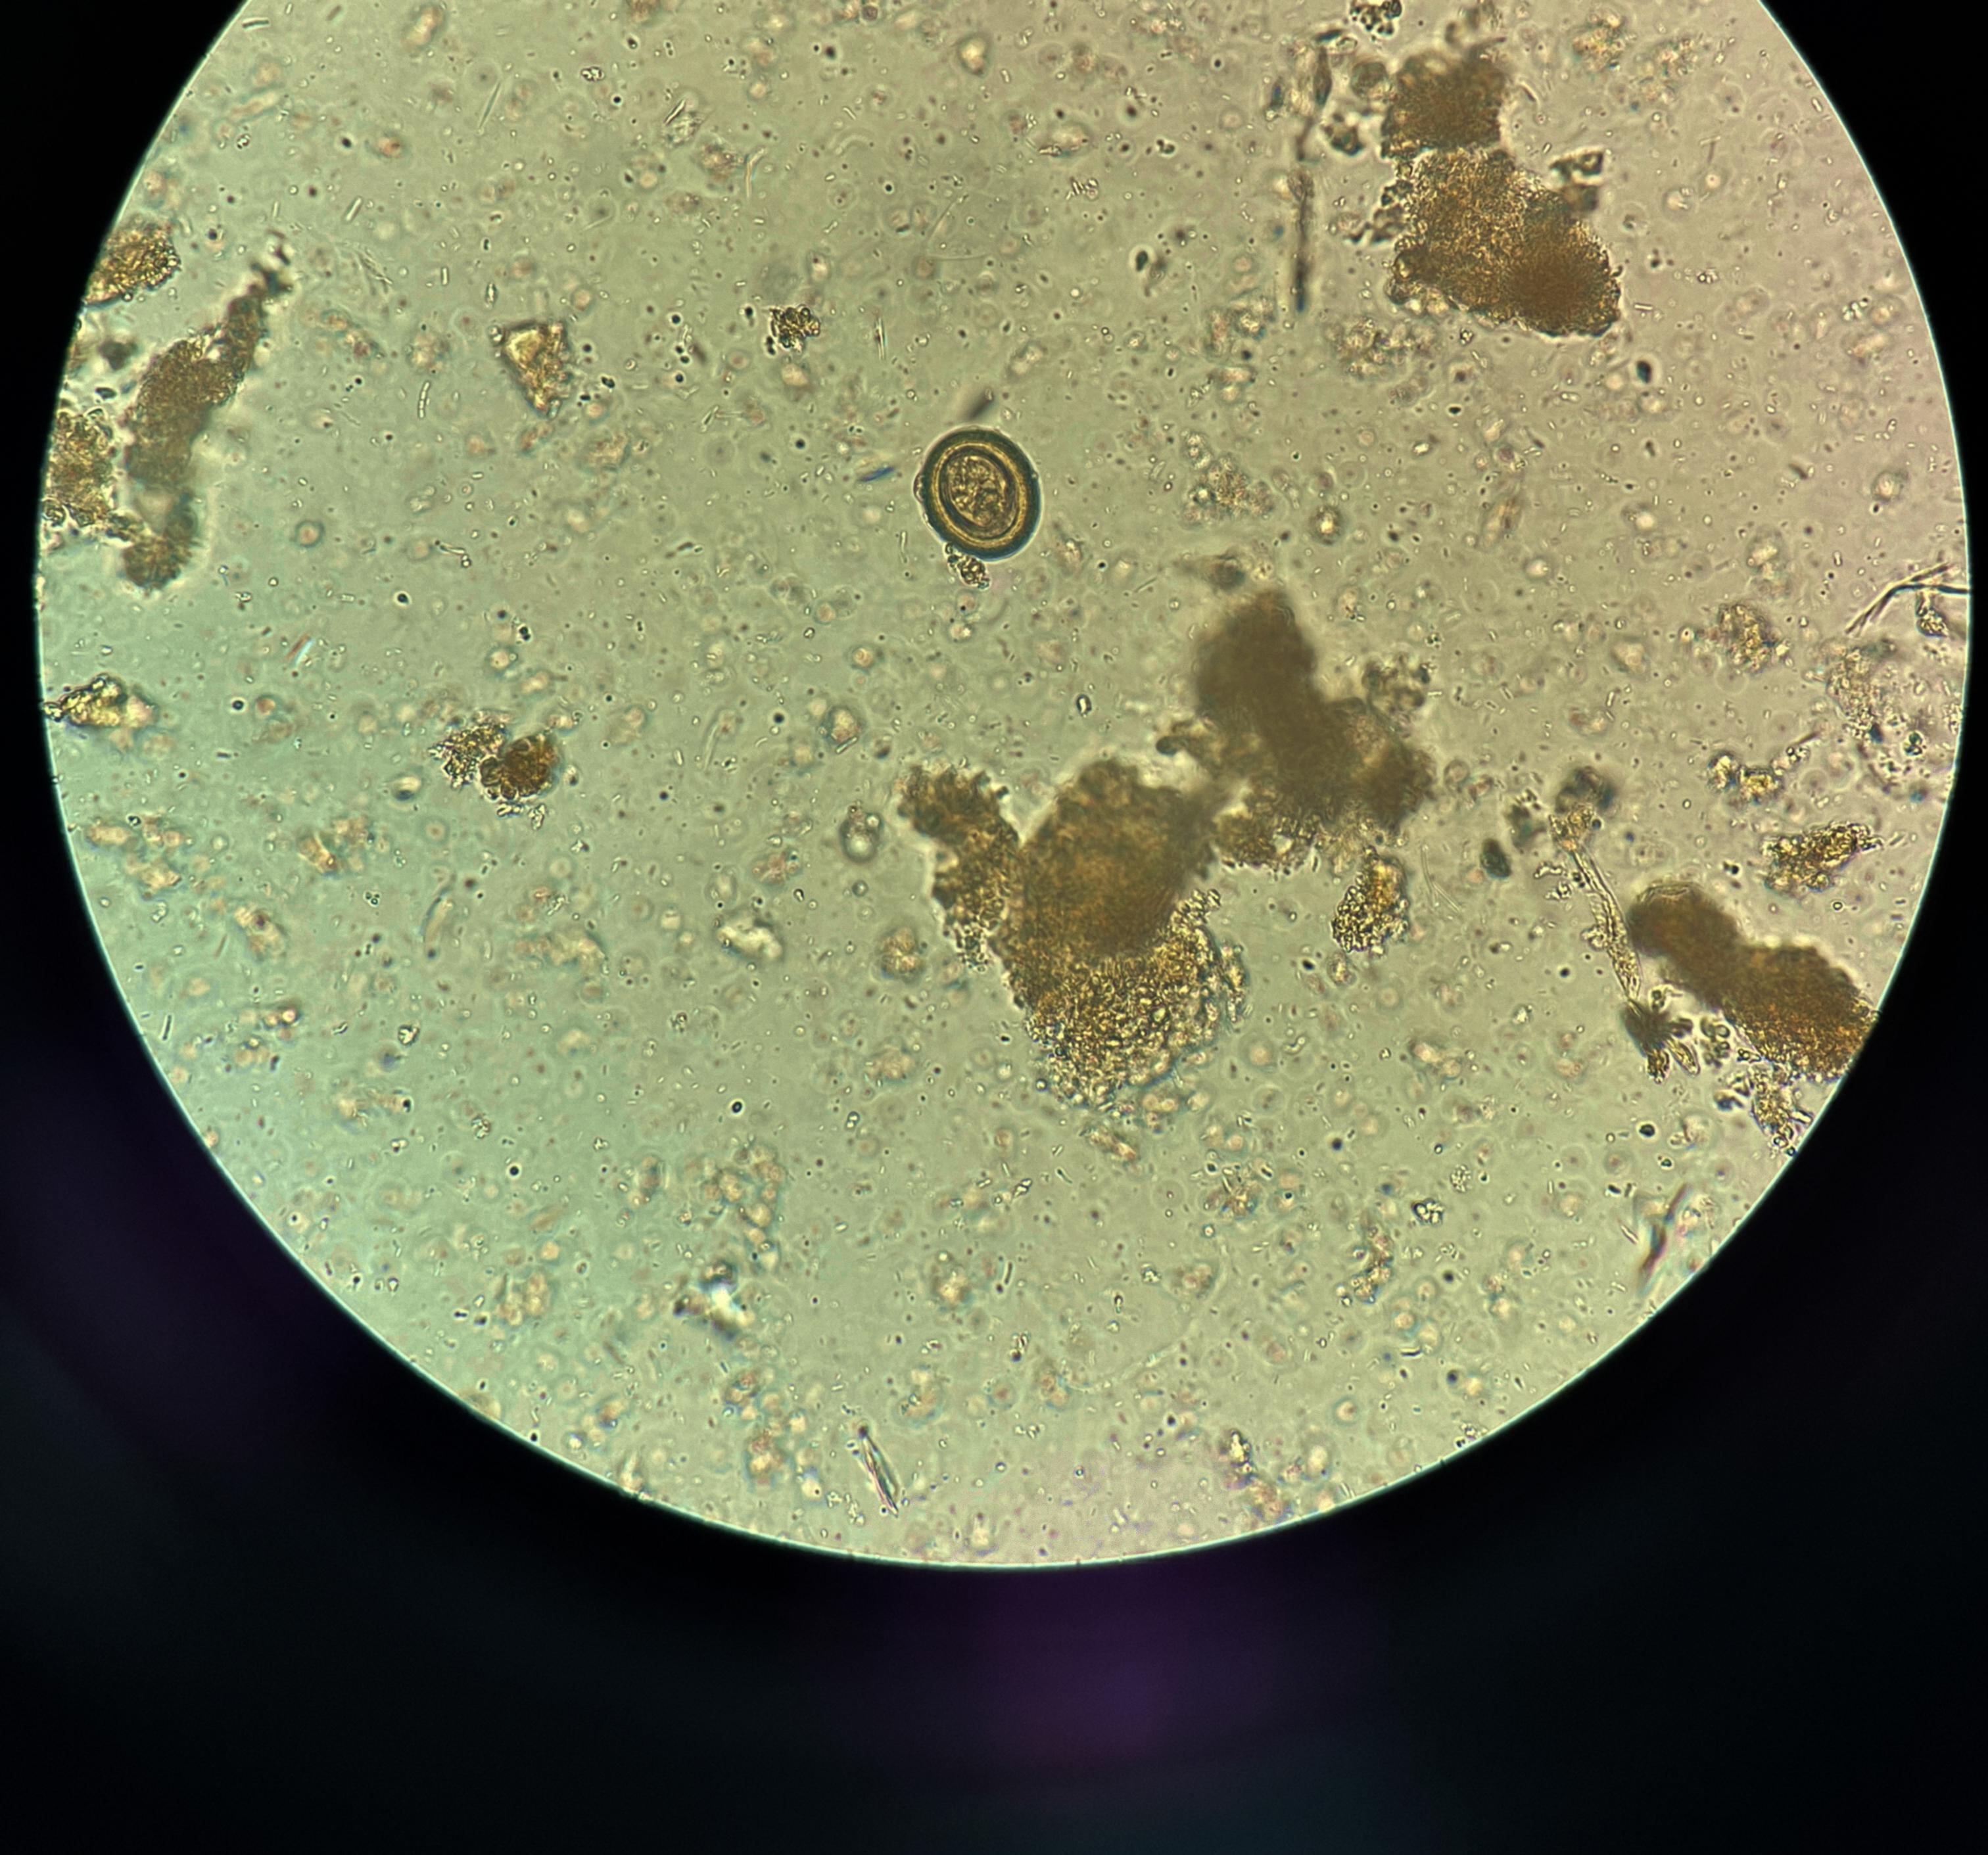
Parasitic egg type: Taenia spp. egg